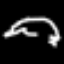
Label: frog